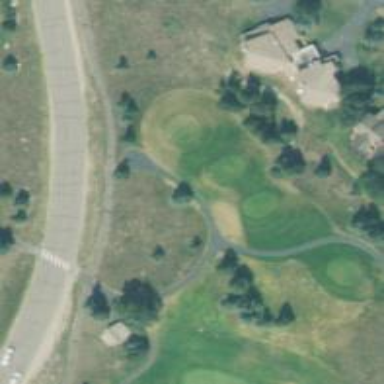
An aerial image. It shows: Path designated for golf carts.